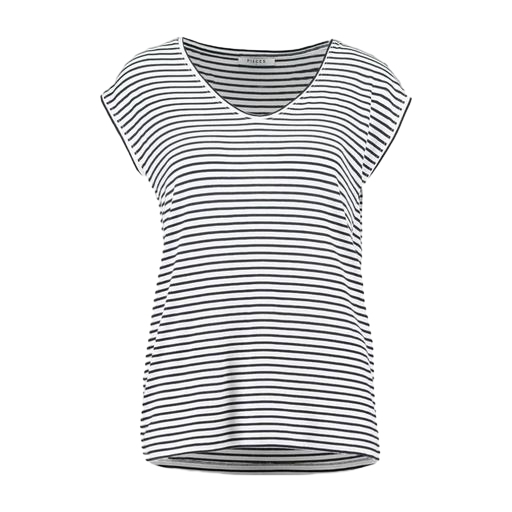
blue plus size printed t-shirt only macy, black plus size printed t-shirt only macy, blue striped cap-sleeve tee, white background